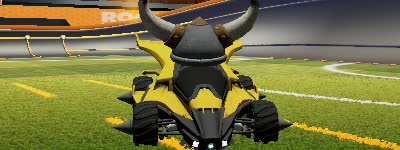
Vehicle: aftershock